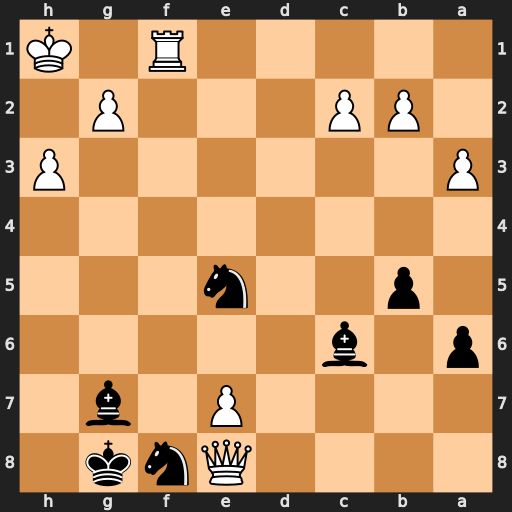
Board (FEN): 4Qnk1/4P1b1/p1b5/1p2n3/8/P6P/1PP3P1/5R1K
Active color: b
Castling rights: -
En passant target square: -
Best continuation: Bxe8 exf8=R+ Bxf8